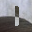
Label: 1